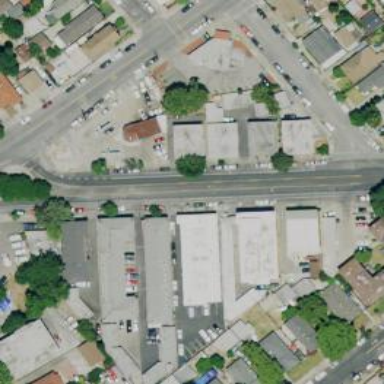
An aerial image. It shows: Convenience shop.